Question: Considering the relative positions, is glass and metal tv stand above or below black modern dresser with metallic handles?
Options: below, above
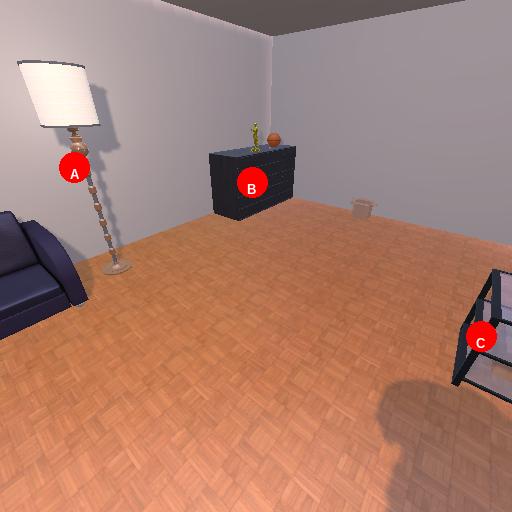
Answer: below